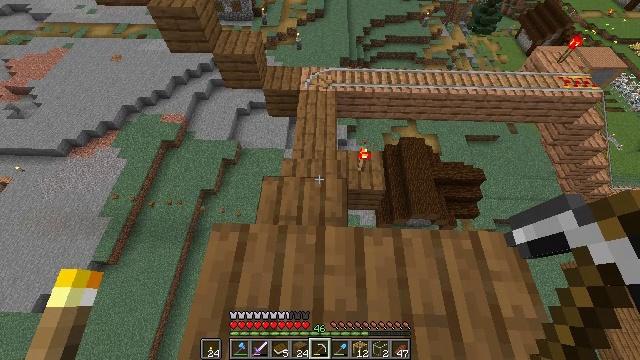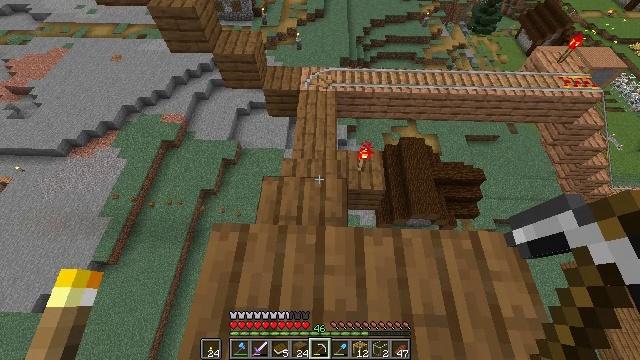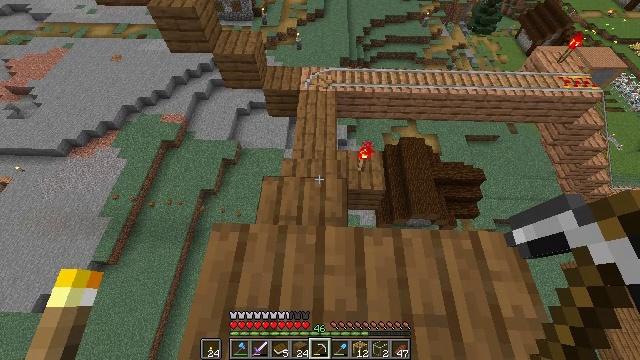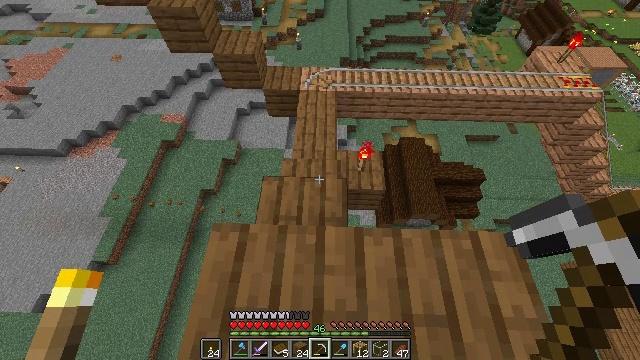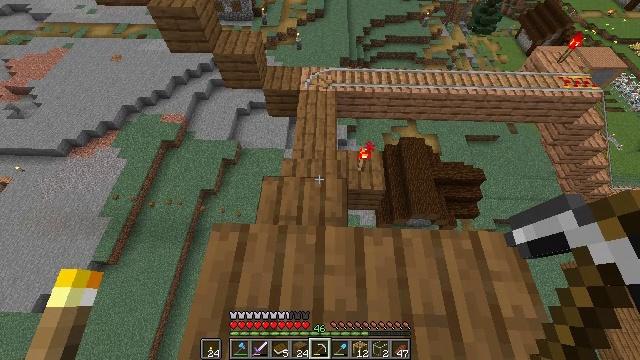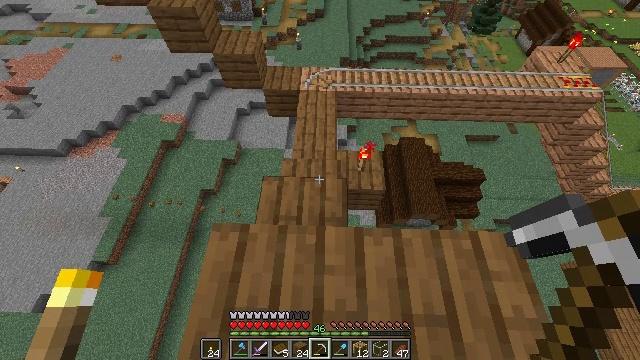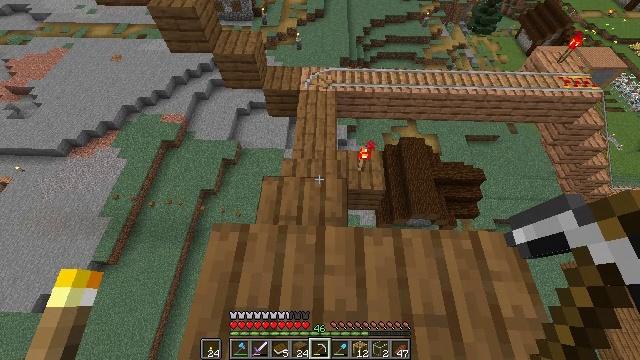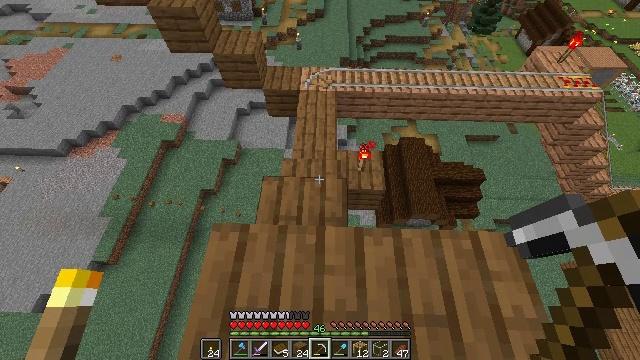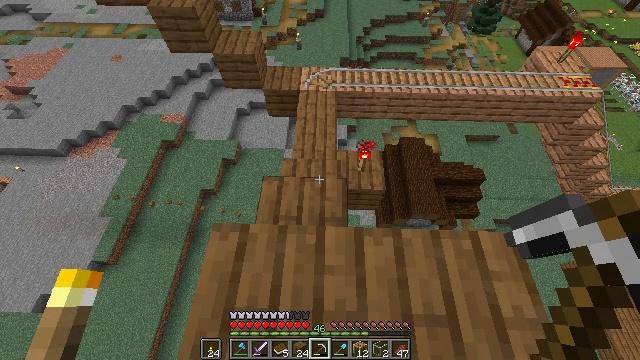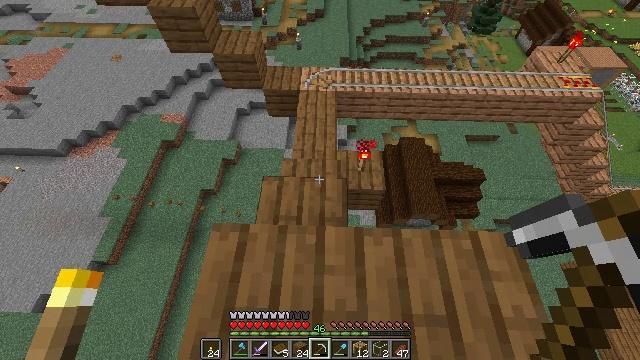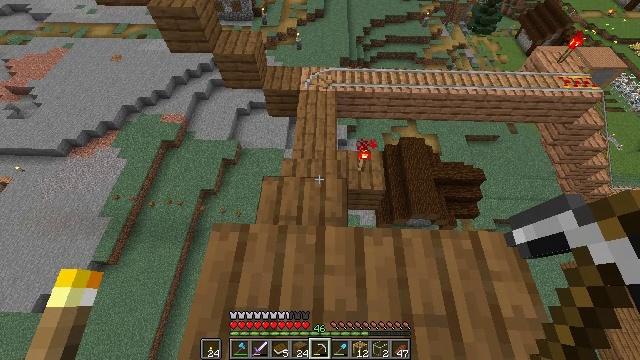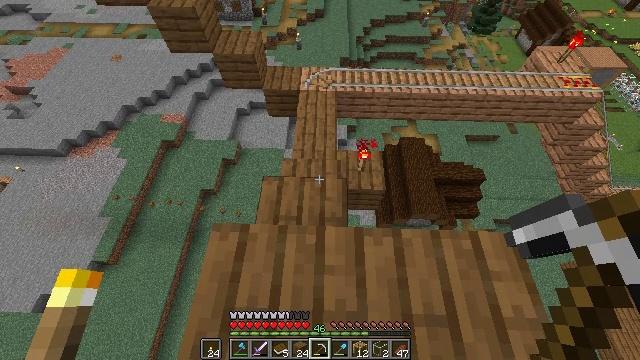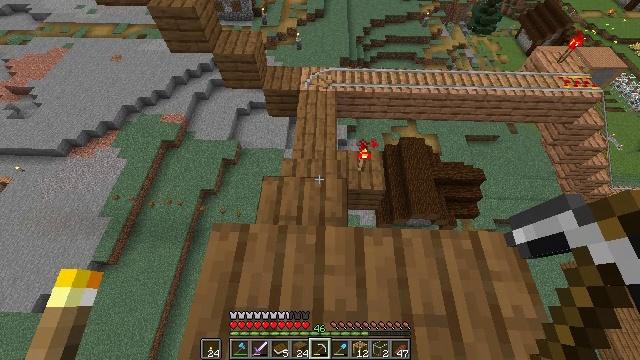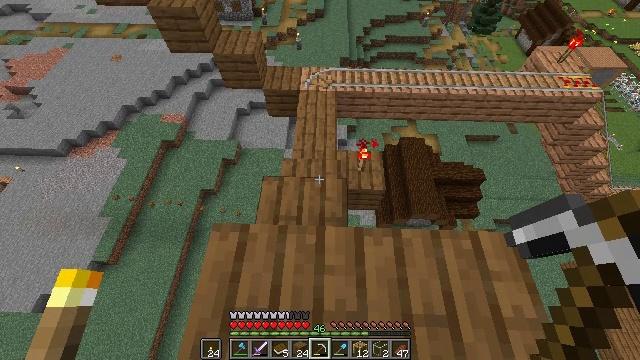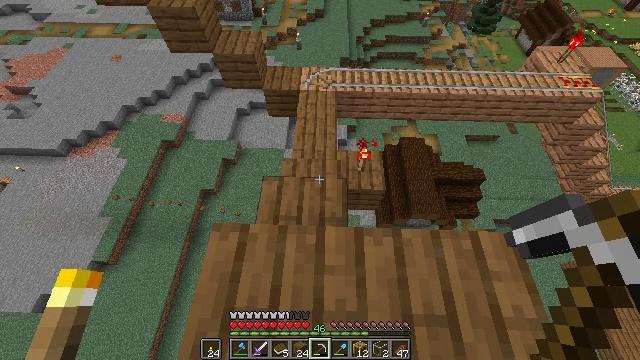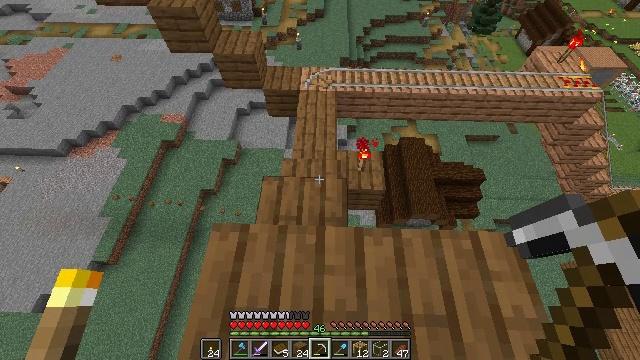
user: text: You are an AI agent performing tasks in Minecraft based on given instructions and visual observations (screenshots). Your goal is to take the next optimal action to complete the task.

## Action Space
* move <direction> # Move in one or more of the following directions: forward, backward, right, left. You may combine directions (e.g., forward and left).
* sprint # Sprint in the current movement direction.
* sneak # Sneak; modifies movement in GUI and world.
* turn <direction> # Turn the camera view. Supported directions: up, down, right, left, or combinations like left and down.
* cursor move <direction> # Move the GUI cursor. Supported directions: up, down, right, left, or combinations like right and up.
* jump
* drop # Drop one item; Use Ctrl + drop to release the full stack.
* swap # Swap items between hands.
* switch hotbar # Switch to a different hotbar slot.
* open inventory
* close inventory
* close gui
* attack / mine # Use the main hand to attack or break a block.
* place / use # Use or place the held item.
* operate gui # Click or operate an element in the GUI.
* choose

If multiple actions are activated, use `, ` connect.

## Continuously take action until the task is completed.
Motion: motion action
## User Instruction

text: Attack the redstone torch to break it.
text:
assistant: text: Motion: no_op
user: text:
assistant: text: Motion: no_op
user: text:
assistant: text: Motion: no_op
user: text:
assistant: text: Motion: no_op
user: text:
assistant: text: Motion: no_op
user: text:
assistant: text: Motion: no_op
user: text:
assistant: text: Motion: no_op
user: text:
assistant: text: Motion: no_op
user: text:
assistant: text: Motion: no_op
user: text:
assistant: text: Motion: no_op
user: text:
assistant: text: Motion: no_op
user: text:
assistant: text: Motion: no_op
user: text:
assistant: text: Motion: no_op
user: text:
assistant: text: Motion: no_op
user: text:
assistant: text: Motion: no_op
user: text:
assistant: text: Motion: no_op
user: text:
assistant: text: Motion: no_op
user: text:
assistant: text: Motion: no_op
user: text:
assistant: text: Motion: no_op
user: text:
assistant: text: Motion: no_op
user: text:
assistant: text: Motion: no_op
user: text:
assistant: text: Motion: no_op
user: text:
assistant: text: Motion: no_op
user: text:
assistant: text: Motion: no_op
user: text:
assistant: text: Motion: no_op
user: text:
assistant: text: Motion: no_op
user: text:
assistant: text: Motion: no_op
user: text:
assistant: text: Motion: no_op
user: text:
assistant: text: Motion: no_op
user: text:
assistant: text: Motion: no_op